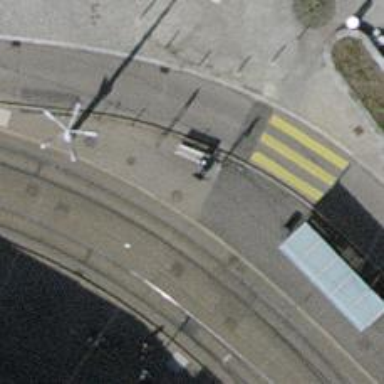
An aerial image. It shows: Kerb serving as barrier.